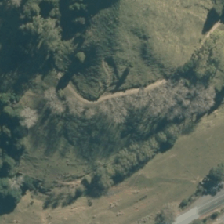
Land cover: broadleaved_indigenous_hardwood